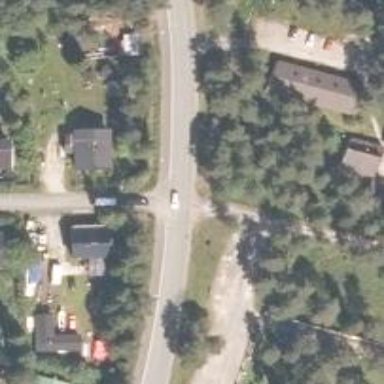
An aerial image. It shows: Tertiary road.